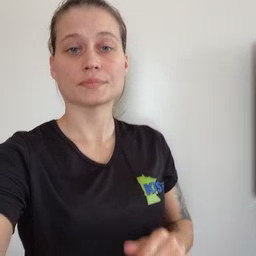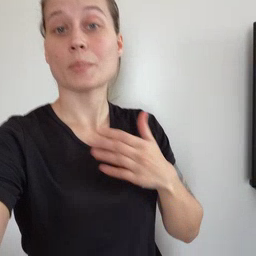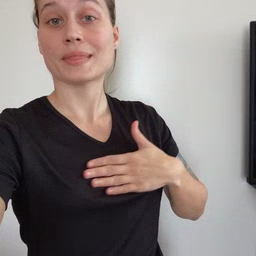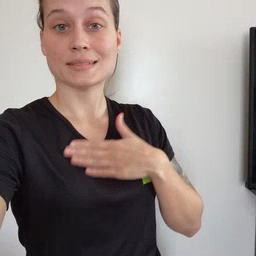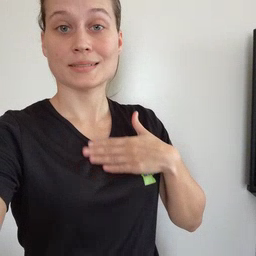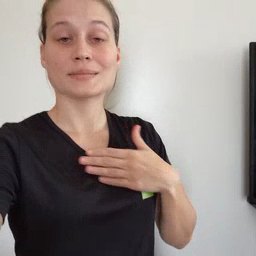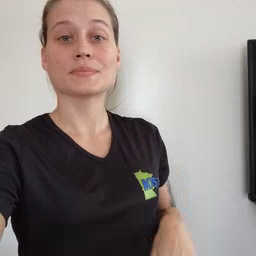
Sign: please